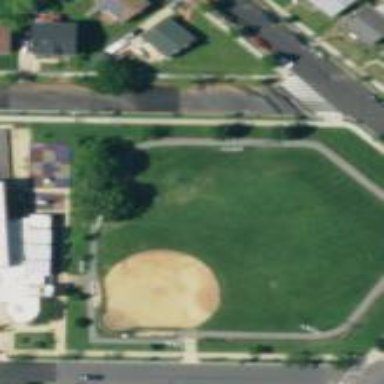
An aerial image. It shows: Baseball pitch for leisure land.